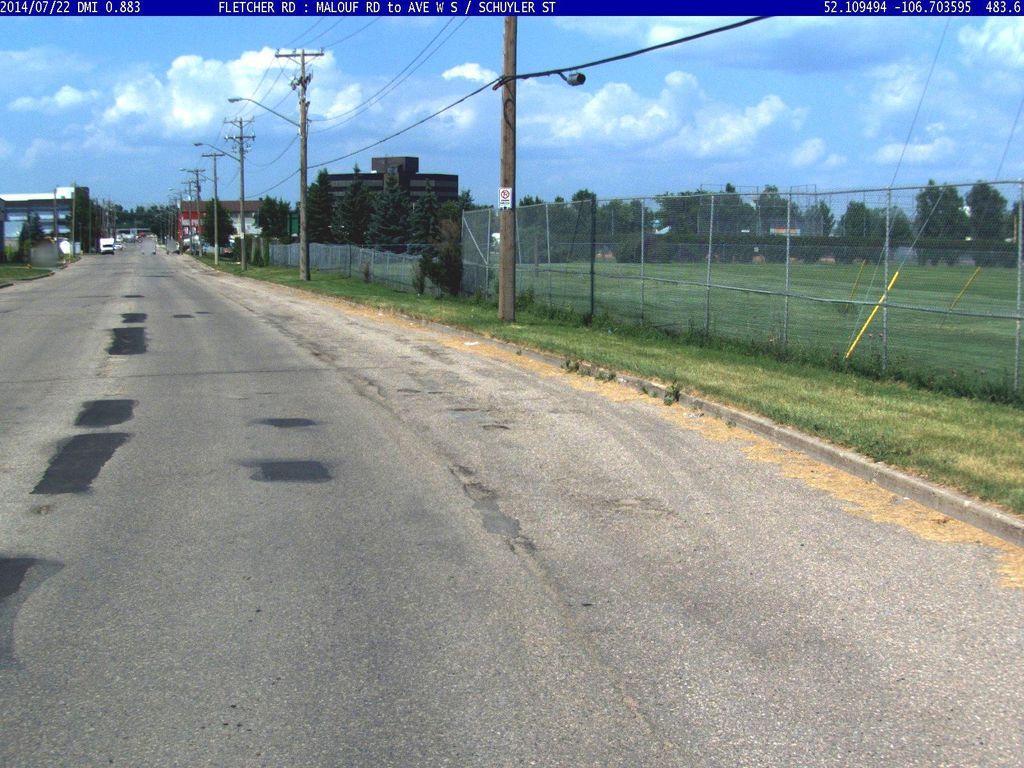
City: saskatoon